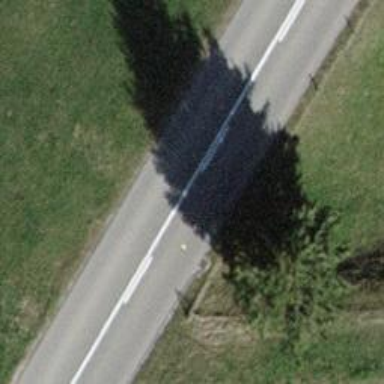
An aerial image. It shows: Asphalt road classified as tertiary.